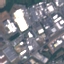
Land use / land cover: Industrial